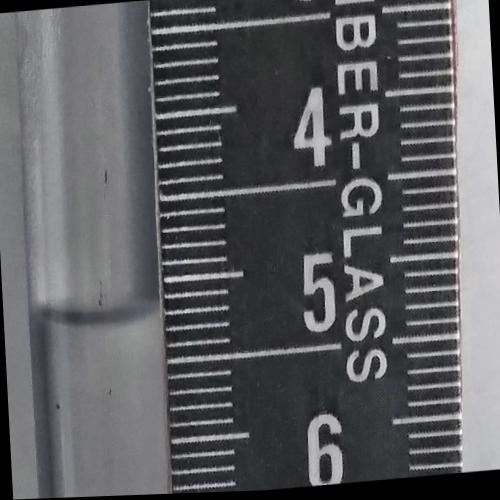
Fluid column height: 5.2 cm